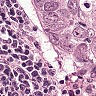
Metastatic tissue present: yes